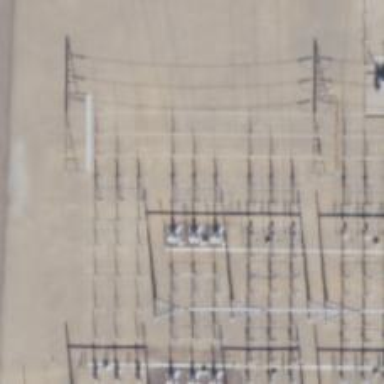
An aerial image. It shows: Switch for power supply.